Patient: sex F, age 43
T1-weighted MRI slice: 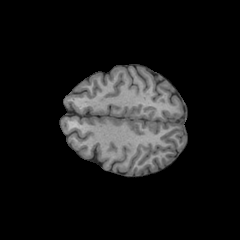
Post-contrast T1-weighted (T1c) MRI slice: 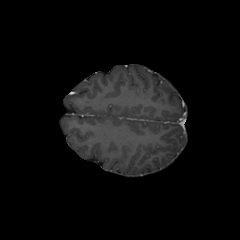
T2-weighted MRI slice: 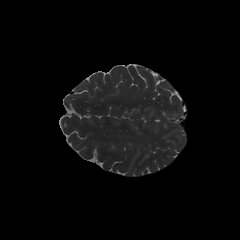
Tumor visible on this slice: no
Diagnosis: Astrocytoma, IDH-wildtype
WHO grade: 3